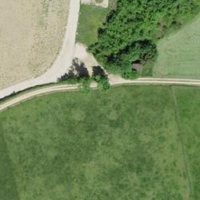
EUNIS habitat code: 52
Species observed at this site:
Passer montanus
Carduelis carduelis
Emberiza citrinella